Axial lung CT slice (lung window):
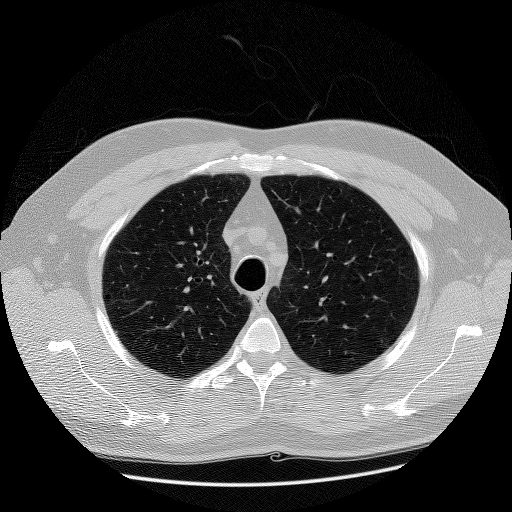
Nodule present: no